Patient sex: M
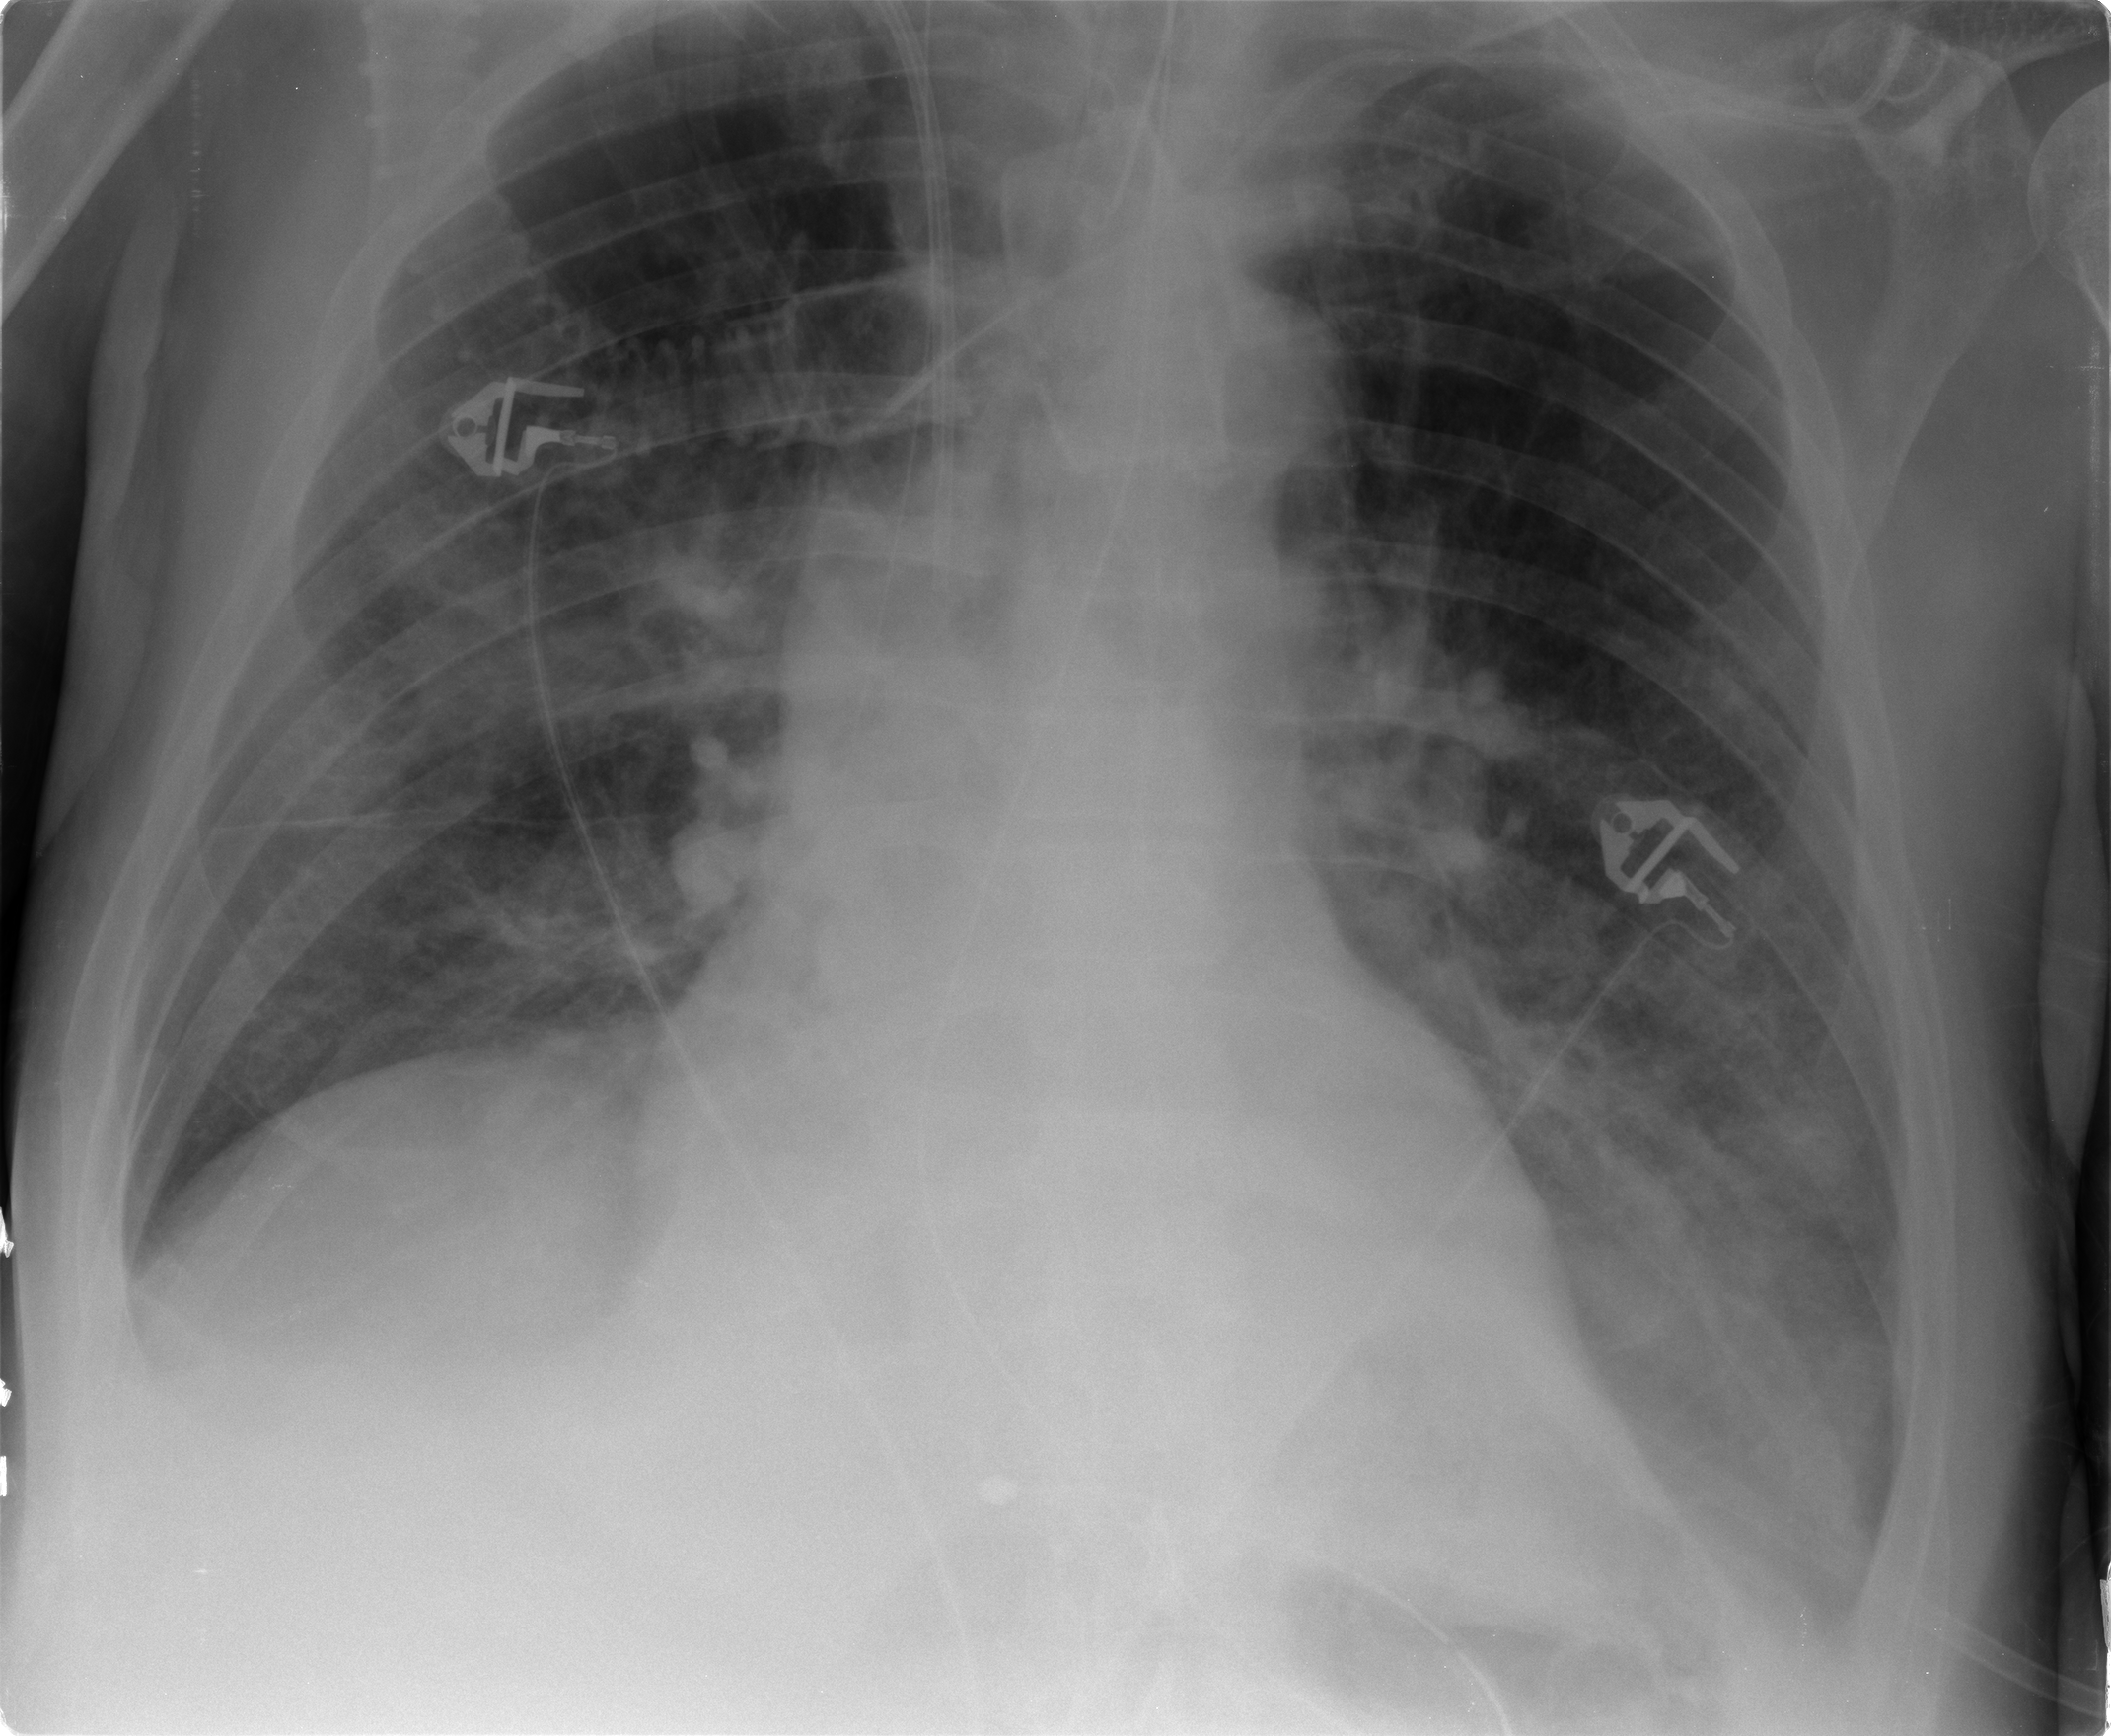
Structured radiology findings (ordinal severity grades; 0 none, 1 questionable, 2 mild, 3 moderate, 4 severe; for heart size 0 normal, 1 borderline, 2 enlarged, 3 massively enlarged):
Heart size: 0
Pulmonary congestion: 0
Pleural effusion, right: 0
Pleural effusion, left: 2
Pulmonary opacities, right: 2
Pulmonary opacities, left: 2
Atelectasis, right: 2
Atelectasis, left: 2